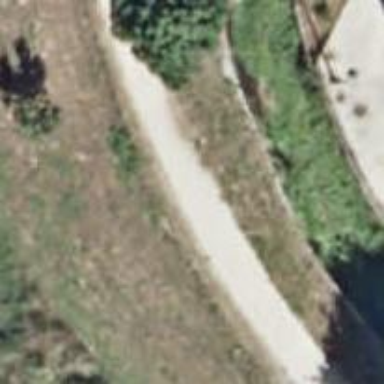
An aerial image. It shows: Footway with sandy surface.